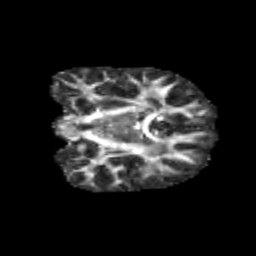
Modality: FA
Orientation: coronal
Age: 13
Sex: male
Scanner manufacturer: siemens
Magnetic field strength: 3 T
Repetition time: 3.8 s
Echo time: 0.07 s